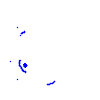
Particle: kaon